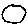
Label: moon